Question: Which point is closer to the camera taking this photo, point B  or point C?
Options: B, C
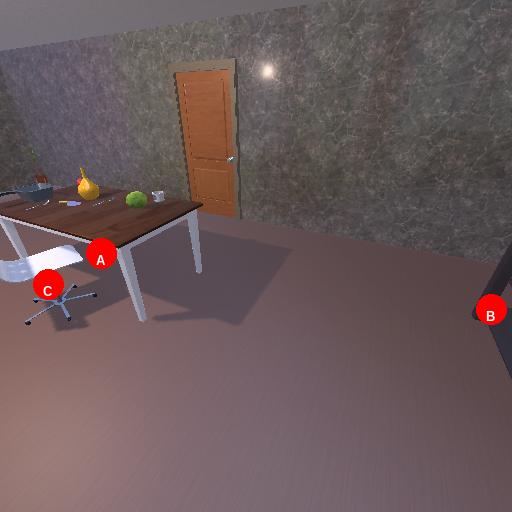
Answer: B